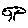
Label: tree